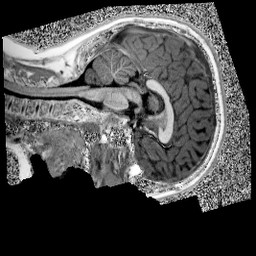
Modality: UNIT1
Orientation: sagittal
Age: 10
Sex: male
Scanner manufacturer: siemens
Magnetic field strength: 3 T
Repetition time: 4 s
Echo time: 0.00303 s